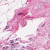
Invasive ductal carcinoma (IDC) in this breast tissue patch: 0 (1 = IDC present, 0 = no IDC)